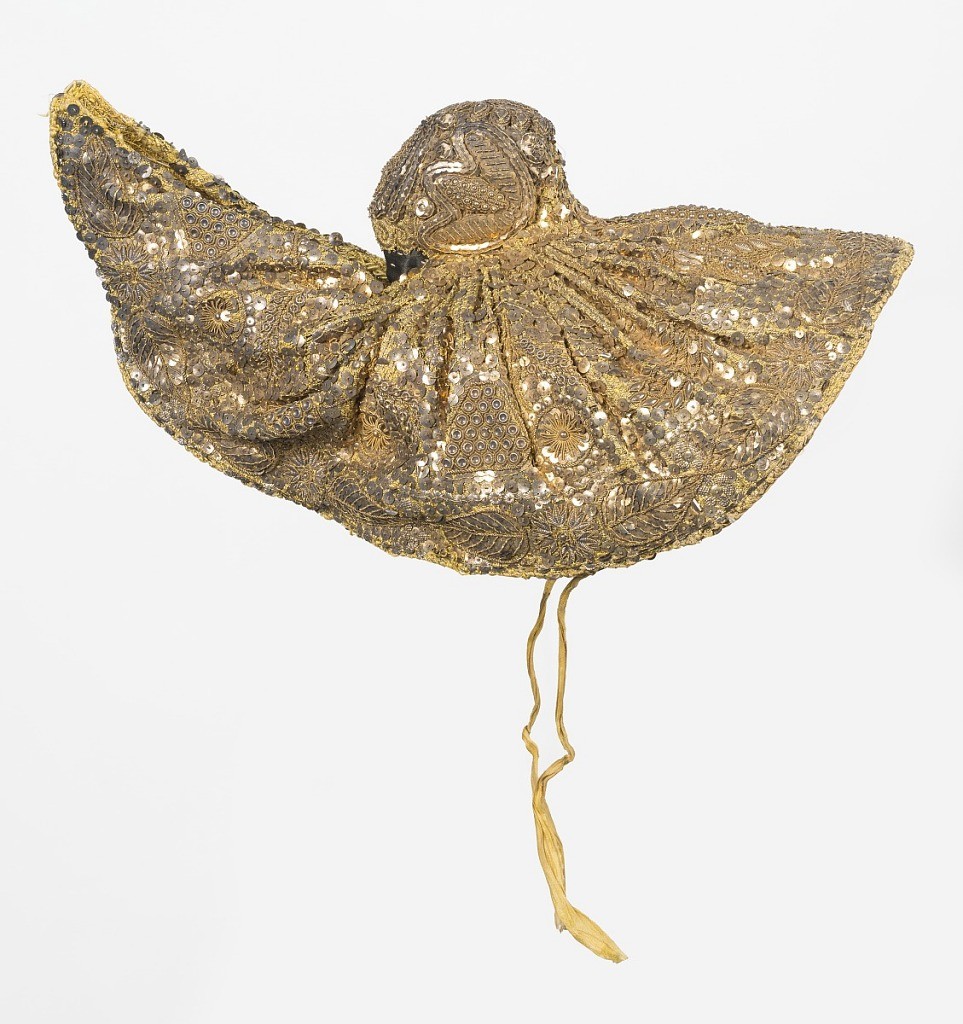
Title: Cap
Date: late 19th century
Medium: silk, metal spangles, beads, and threads Technique: embroidered
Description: ''Gold head'' with painted back and small crown in gold cloth, embroidered with metallic thread and paillettes.